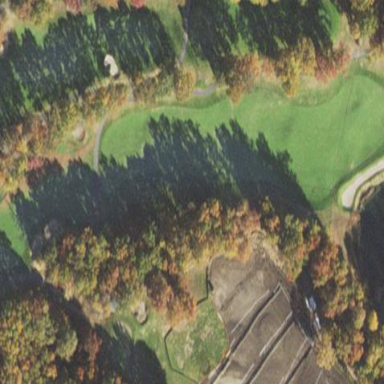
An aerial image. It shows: Rough area on grassy golf course.